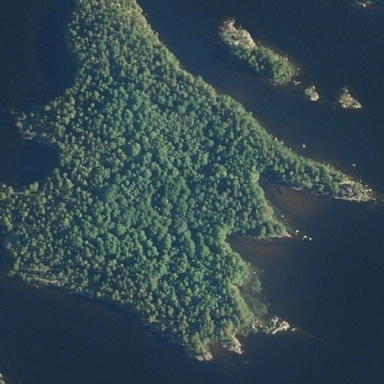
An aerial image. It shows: Nature reserve islet within woodland area.